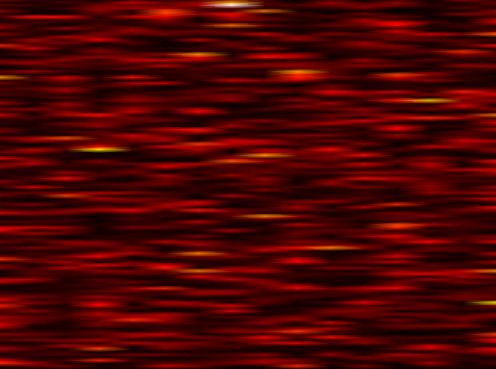
Label: OFDM